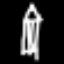
Label: pencil